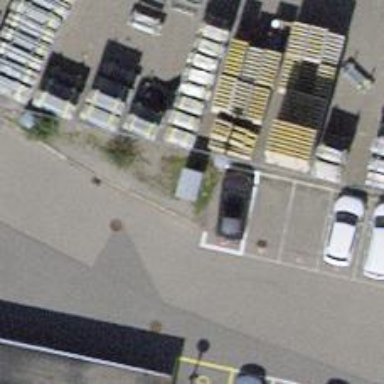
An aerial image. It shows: Recycling container for recycling.